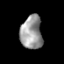
Tissue: prostate
Cell type: Fibroblasts
Senescence score: 0.7626
Nuclear area (px): 712
Mean DAPI intensity: 153.947